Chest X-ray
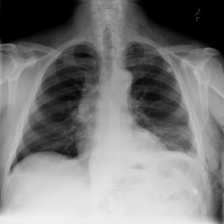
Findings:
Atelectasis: negative
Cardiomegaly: negative
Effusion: negative
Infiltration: negative
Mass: negative
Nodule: negative
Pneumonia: negative
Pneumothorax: negative
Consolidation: negative
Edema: negative
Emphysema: positive
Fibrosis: negative
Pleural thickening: negative
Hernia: negative